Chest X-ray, AP view. Patient: 75 years old, sex M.
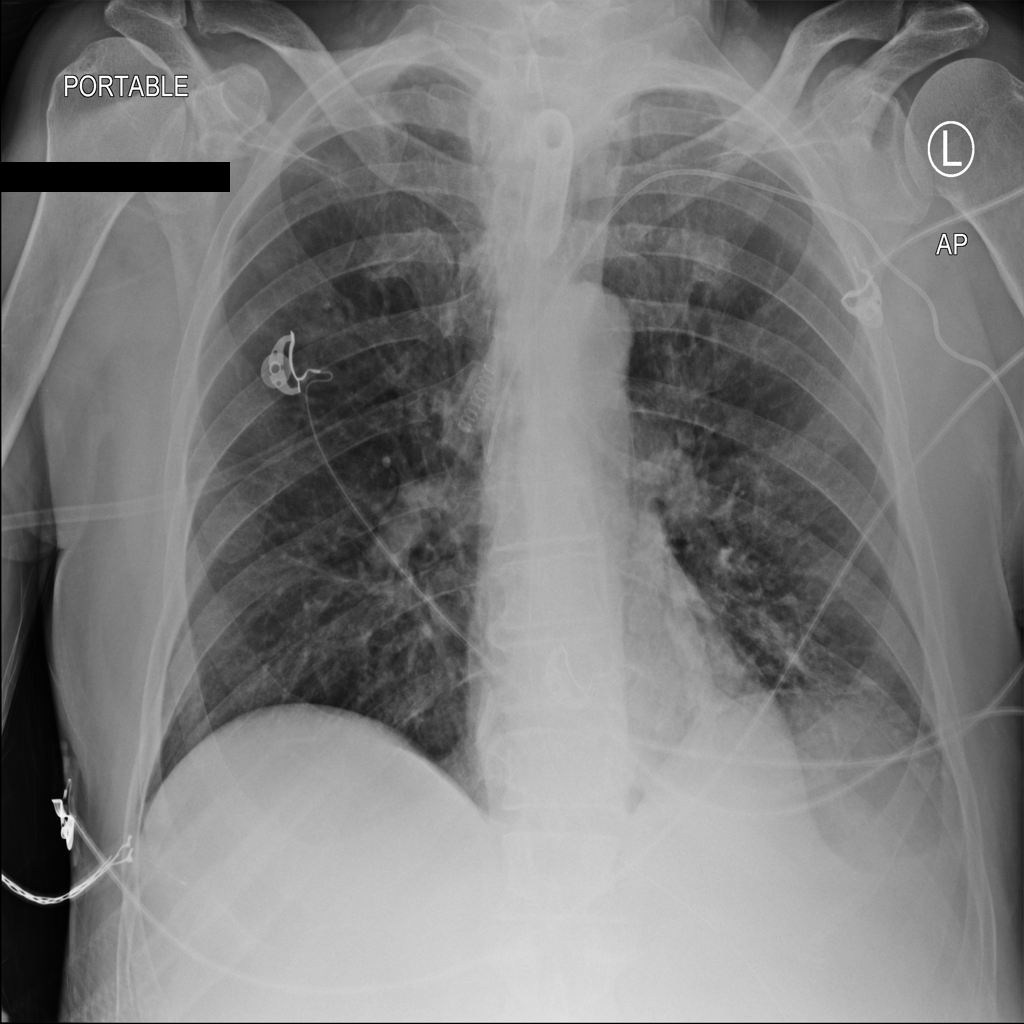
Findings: Atelectasis, Infiltration